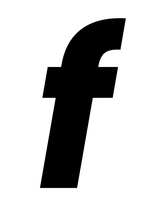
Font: Poppins-BoldItalic